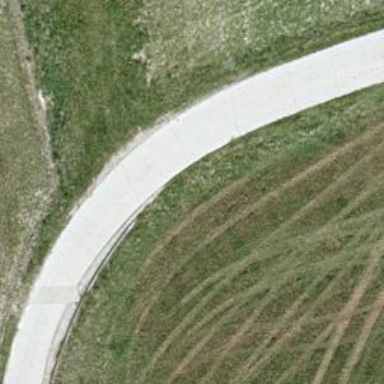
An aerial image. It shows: Paved track road with grade1 track type.